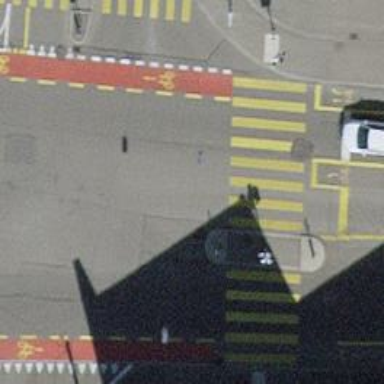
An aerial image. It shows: Zebra crossing with traffic signals. The crossing is marked by traffic lights.